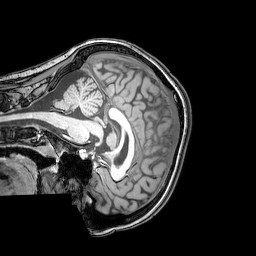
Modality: T1w
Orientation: sagittal
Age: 22
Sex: female
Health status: healthy
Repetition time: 0.081 s
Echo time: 0.037 s